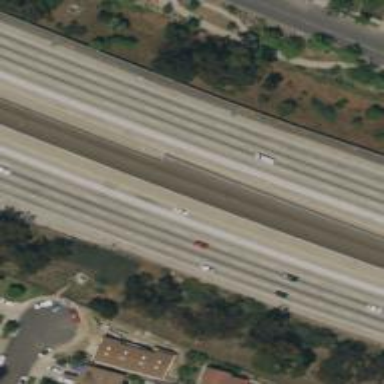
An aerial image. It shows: Motorway.